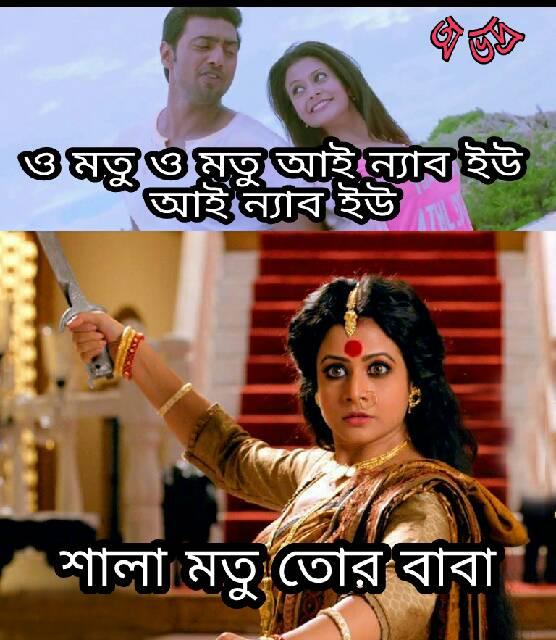
Caption: ও মতু ও মতু আই ন্যাব ইউ আই ন্যাব ইউ    শালা মতু তোর বাবা
Label: hate